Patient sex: F
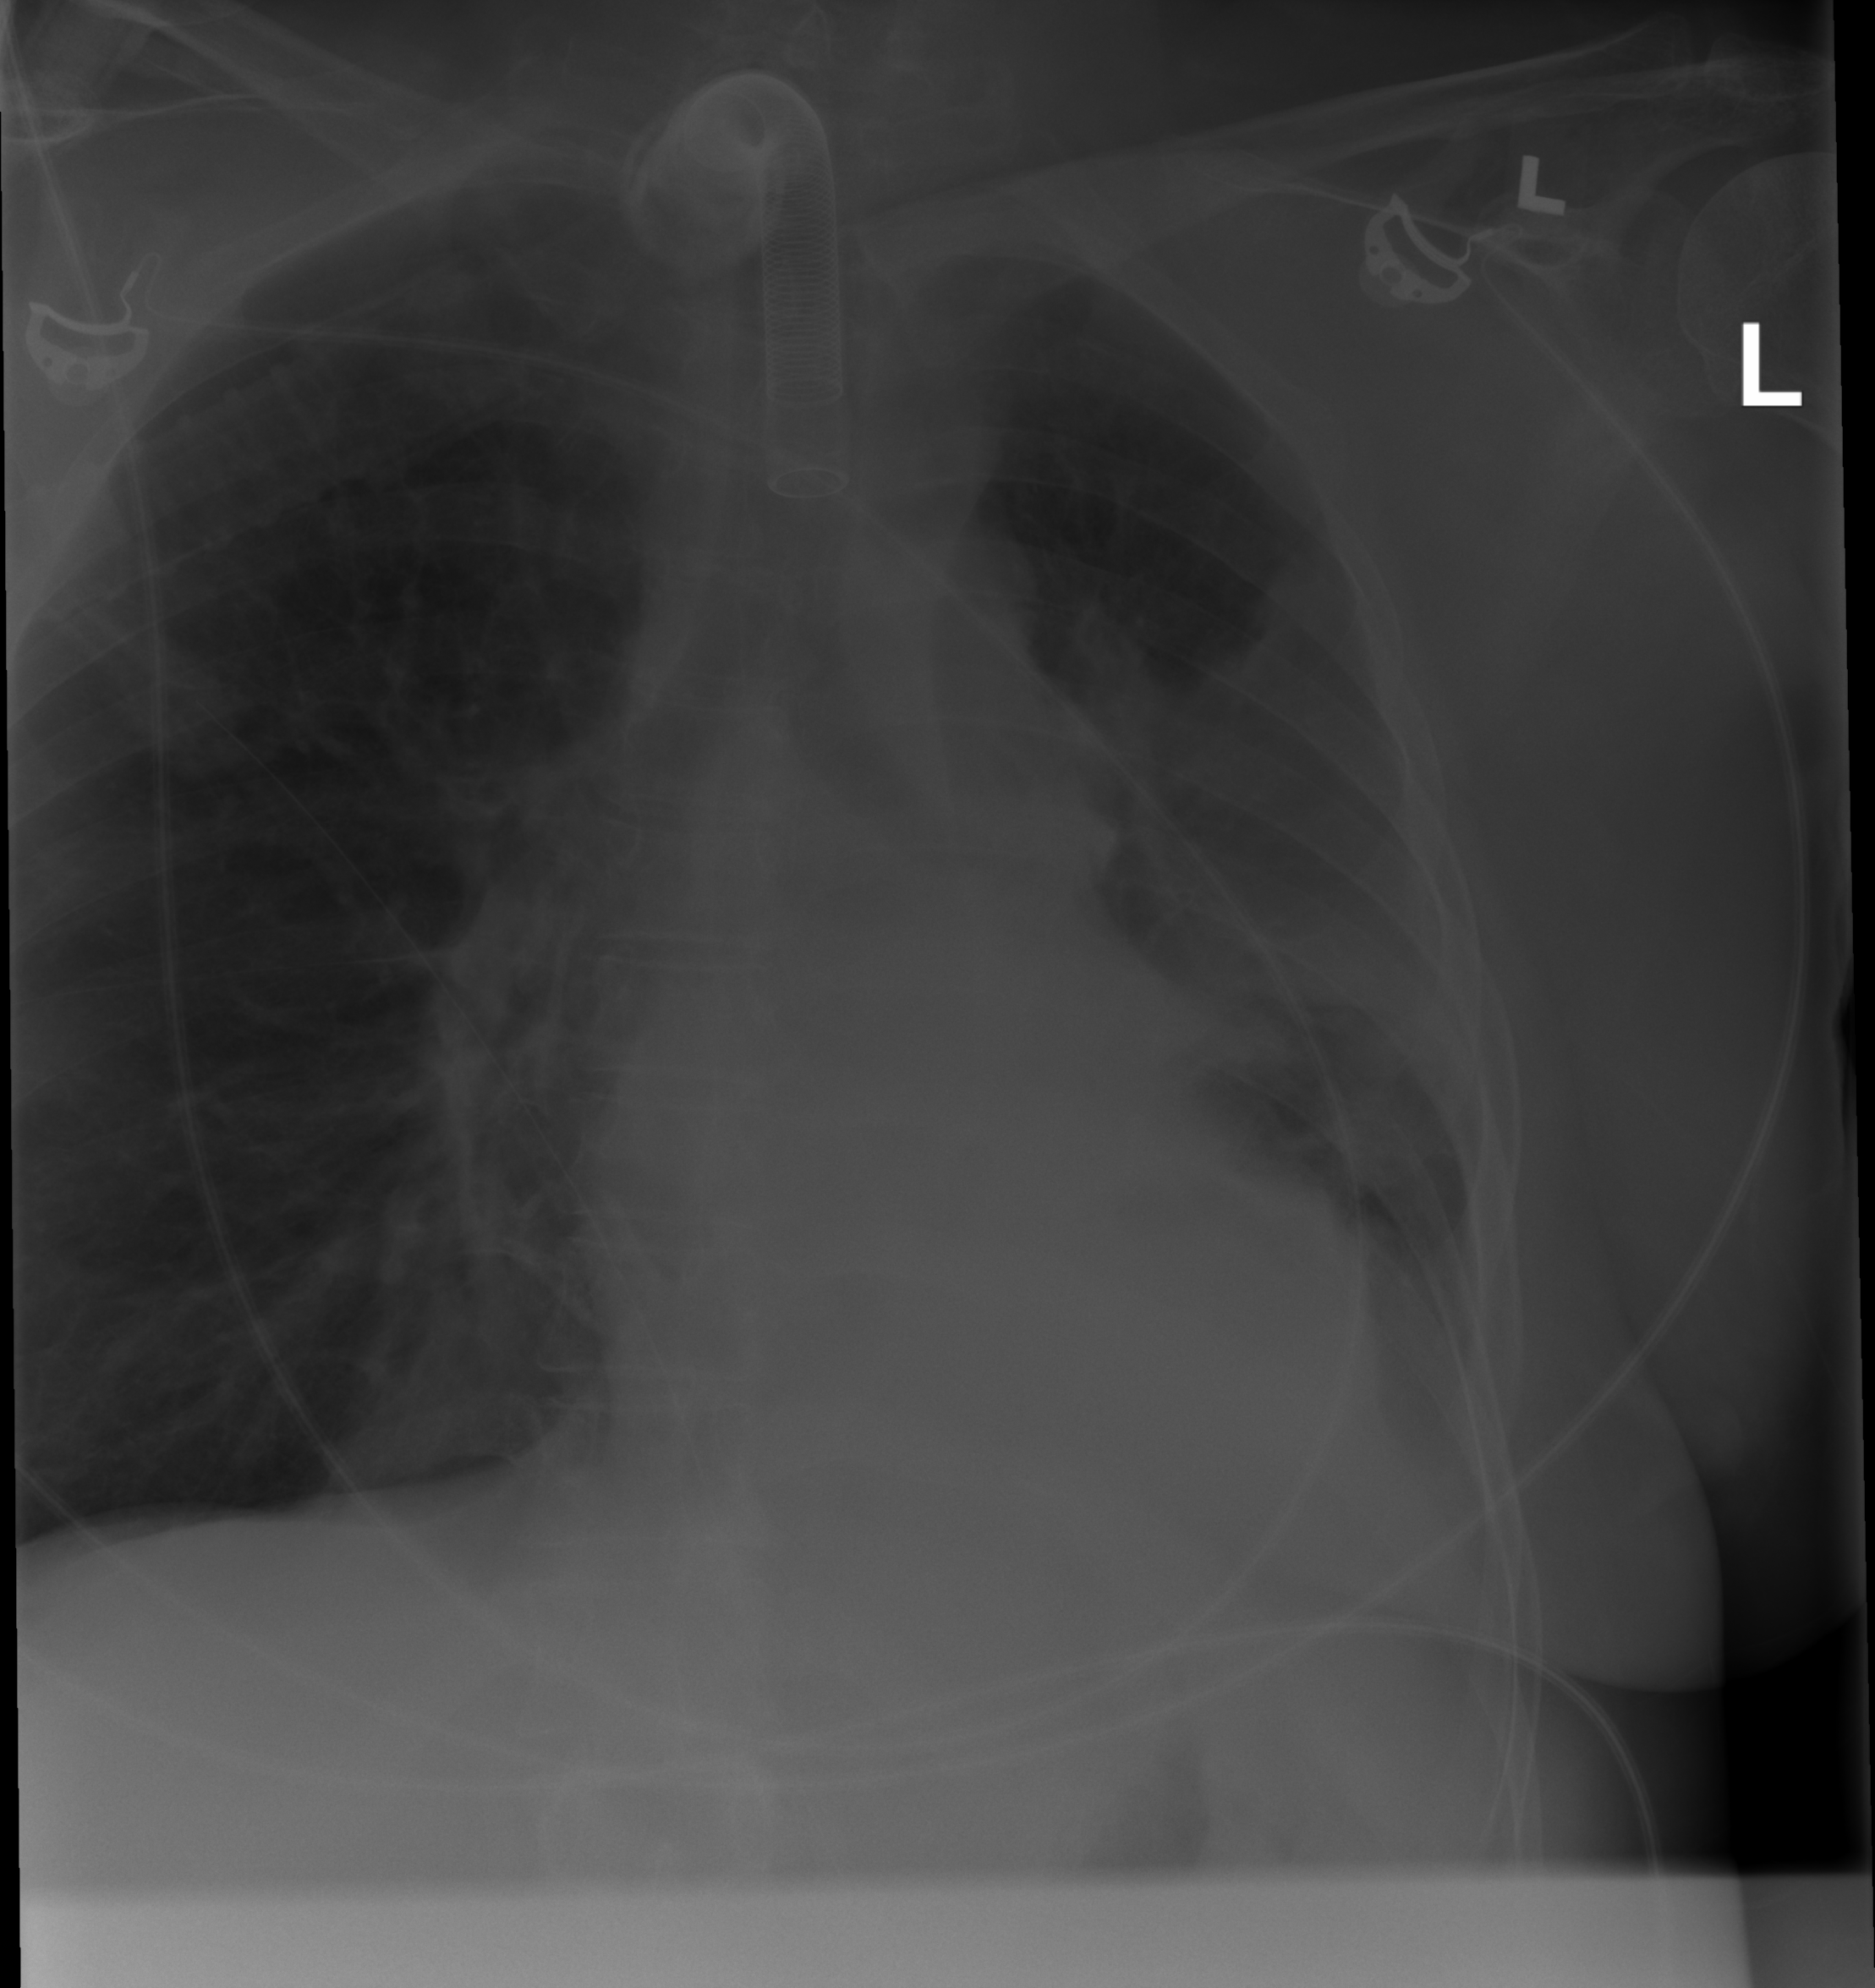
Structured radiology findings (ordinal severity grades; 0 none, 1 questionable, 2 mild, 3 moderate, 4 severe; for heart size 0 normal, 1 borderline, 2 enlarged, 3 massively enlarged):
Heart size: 2
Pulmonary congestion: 0
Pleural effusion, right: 0
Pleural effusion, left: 2
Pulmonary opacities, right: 0
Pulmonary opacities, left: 3
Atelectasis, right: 0
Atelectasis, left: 2